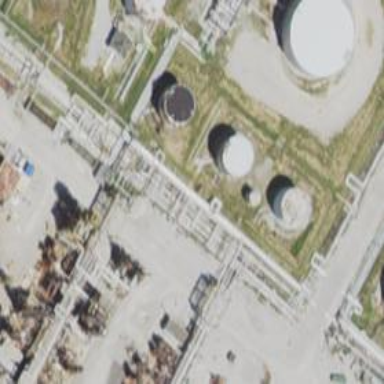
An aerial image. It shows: Storage tank that is man-made.